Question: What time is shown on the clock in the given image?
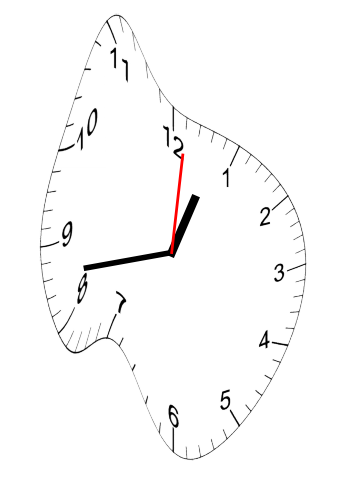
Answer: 12:43:01